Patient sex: F
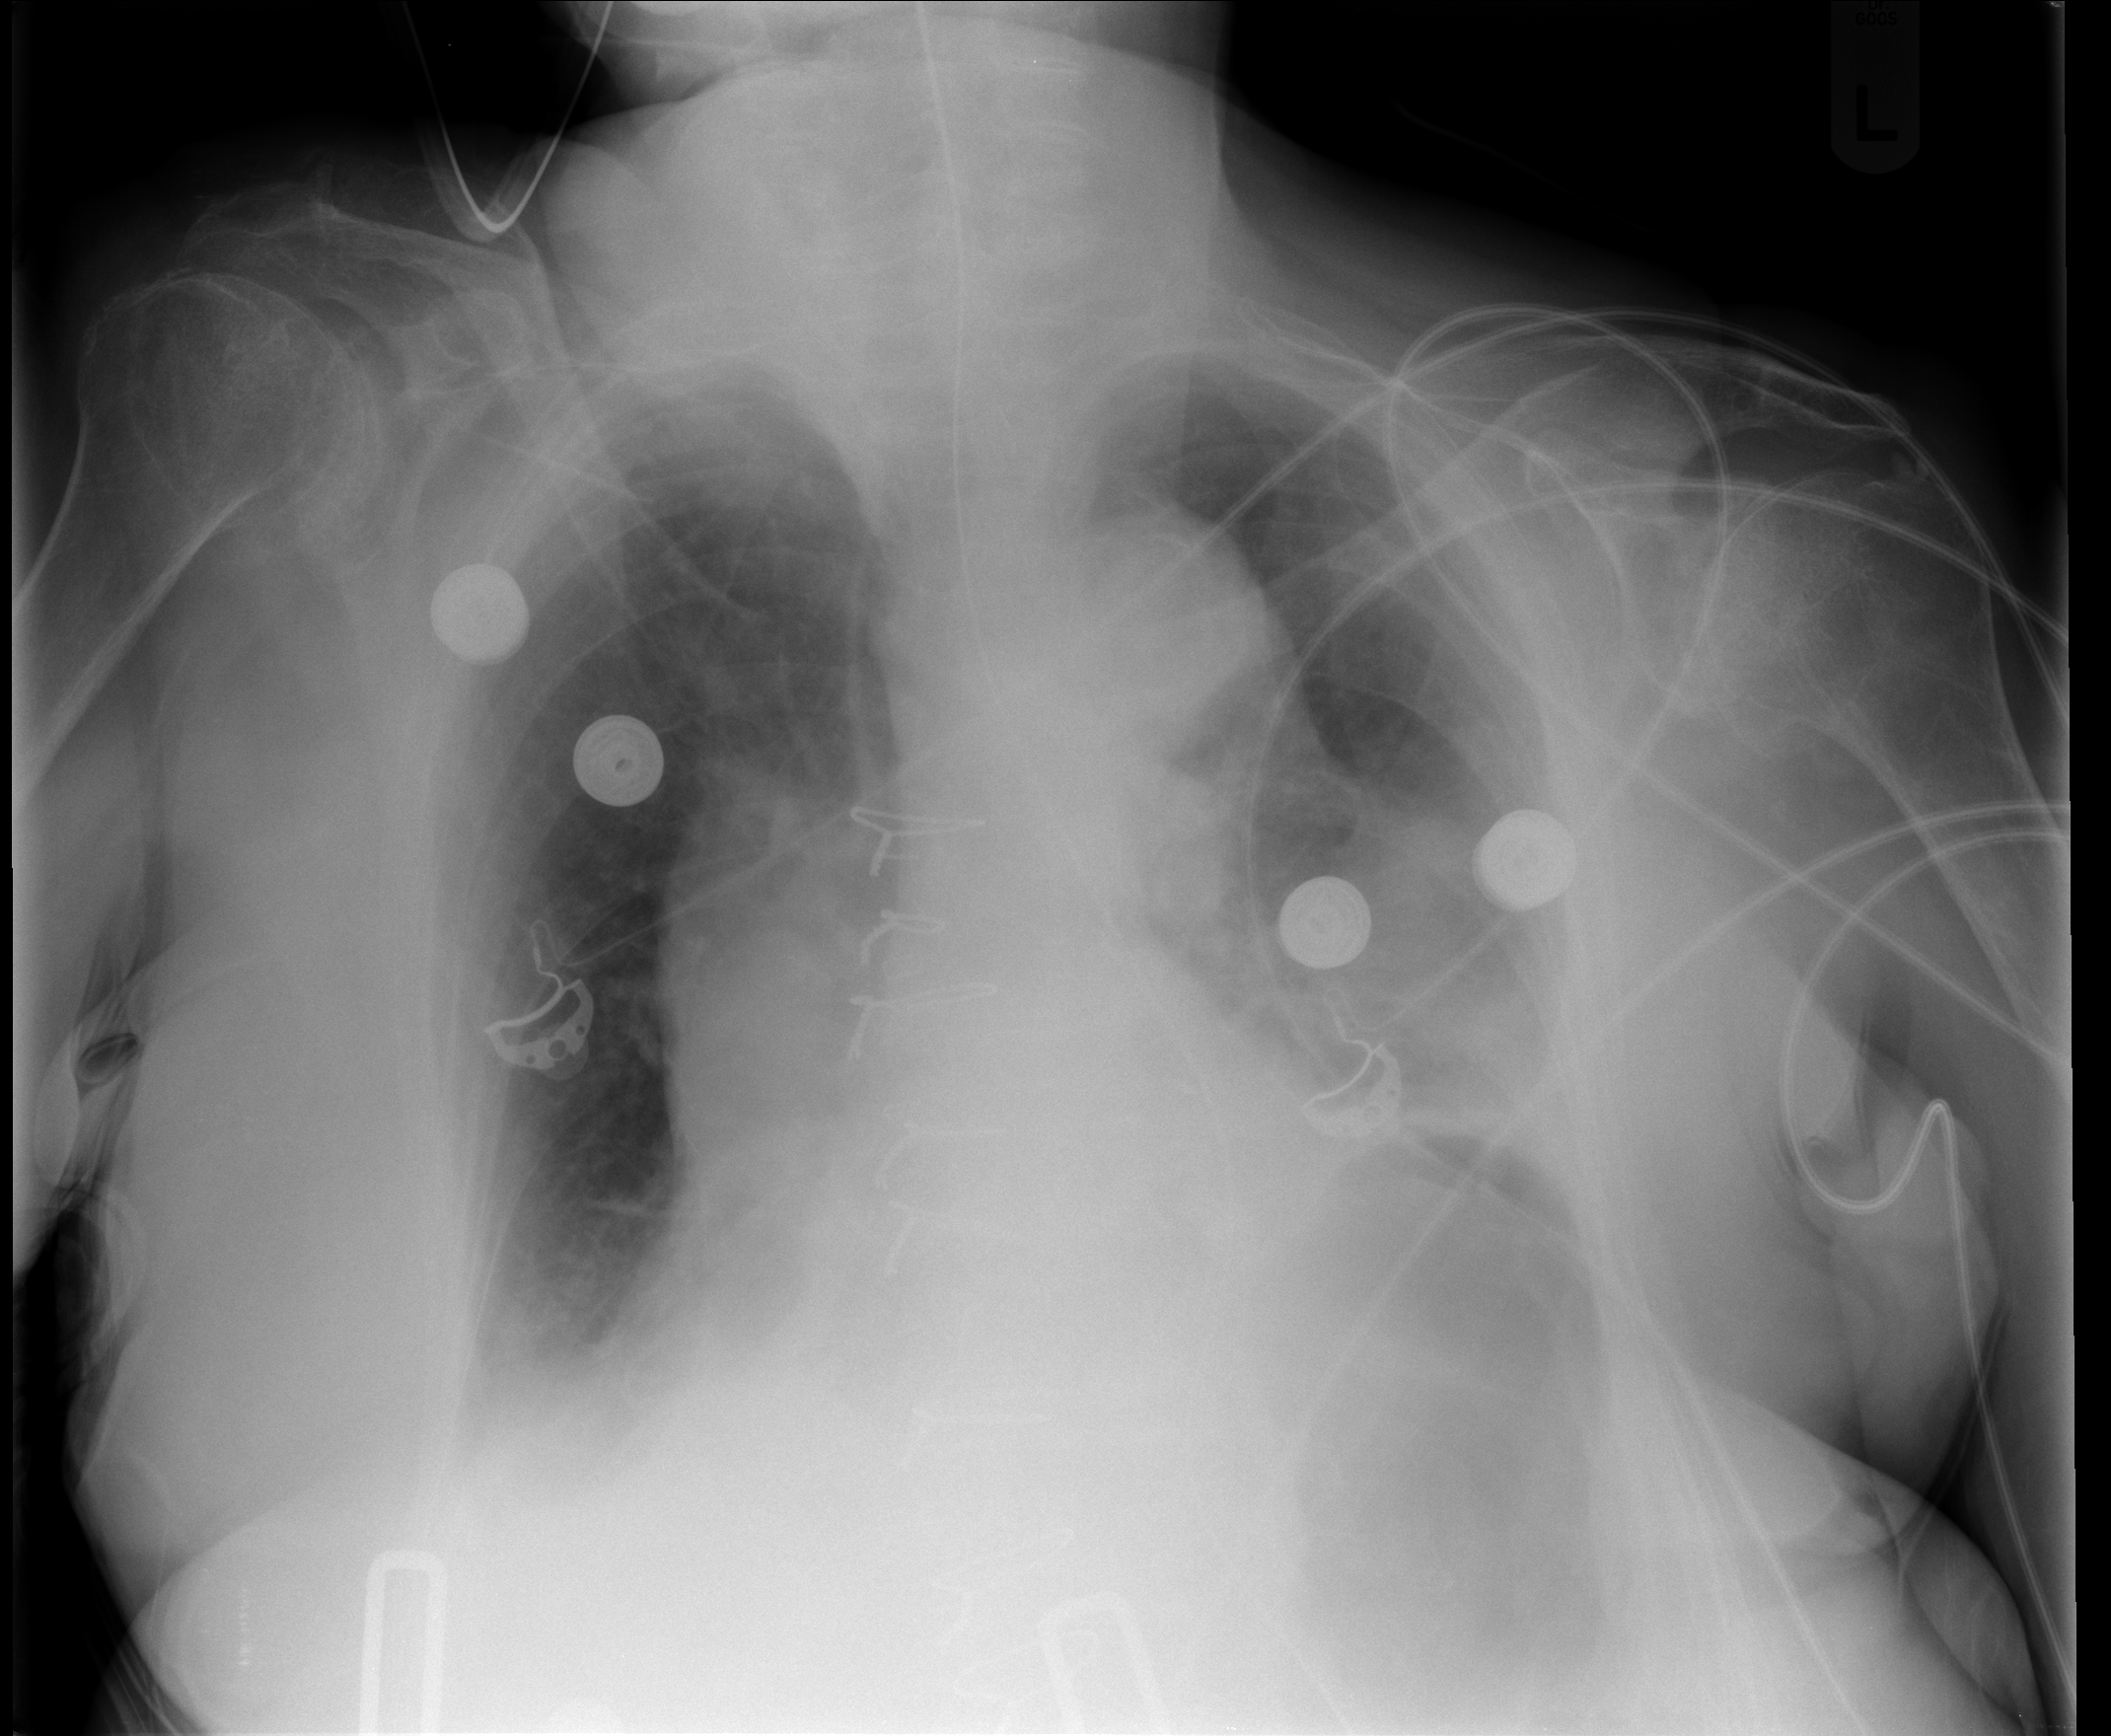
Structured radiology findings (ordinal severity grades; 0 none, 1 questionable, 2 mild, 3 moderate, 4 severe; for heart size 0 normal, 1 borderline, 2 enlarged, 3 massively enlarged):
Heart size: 2
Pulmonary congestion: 2
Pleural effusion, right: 1
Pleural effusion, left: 2
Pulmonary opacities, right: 0
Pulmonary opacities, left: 2
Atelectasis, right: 0
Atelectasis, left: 2